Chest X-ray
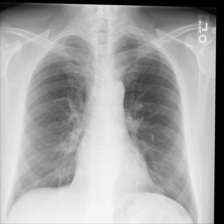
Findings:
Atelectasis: negative
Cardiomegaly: negative
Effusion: negative
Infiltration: negative
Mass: negative
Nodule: negative
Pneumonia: negative
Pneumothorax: negative
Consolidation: negative
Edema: negative
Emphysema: negative
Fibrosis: negative
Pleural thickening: negative
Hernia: negative